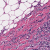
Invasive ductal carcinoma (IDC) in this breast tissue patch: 0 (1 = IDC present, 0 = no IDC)